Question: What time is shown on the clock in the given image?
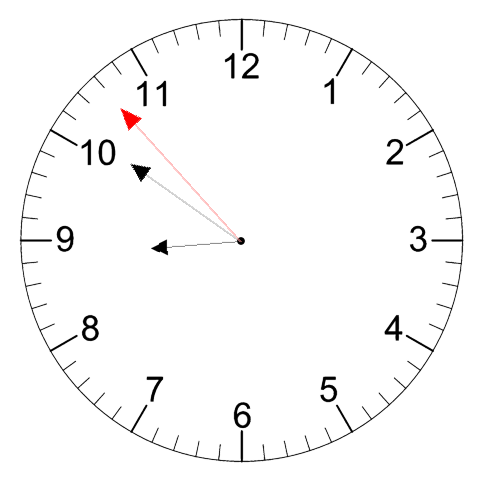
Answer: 08:50:53